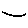
Label: line